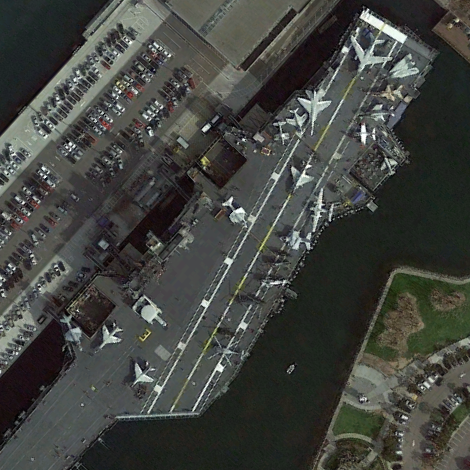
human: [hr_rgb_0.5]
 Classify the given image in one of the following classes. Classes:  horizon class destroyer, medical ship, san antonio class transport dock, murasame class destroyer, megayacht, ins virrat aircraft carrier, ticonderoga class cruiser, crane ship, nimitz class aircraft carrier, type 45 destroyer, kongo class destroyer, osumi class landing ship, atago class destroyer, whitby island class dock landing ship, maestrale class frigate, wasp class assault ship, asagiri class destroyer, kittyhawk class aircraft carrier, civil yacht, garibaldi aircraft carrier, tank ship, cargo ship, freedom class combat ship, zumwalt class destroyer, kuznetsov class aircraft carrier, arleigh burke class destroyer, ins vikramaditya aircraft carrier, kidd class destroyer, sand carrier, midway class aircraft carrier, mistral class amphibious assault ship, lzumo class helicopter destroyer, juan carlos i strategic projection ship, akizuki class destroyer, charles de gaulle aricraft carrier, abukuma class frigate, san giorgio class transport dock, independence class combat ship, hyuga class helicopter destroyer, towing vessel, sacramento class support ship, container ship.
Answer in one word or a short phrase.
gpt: Midway class aircraft carrier